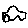
Label: car